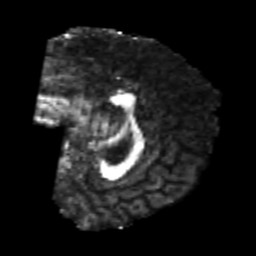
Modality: FA
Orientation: sagittal
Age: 20
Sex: male
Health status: healthy
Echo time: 0.074 s